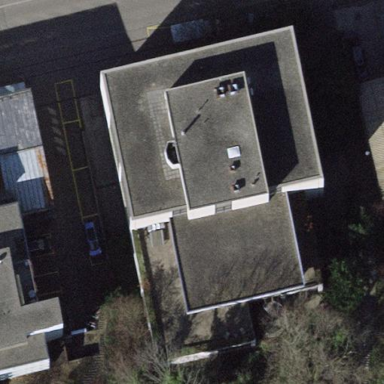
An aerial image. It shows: Commercial building.